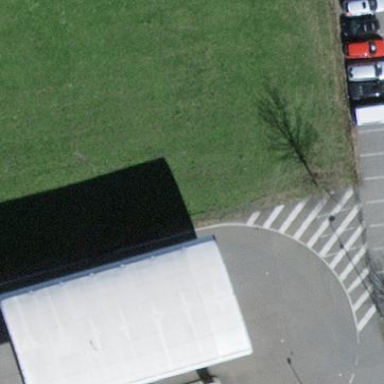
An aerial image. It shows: Fuel station with CNG available under roof.